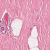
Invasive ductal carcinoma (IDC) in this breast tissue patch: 0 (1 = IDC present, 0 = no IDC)